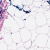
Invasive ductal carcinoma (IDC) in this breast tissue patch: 0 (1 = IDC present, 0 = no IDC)